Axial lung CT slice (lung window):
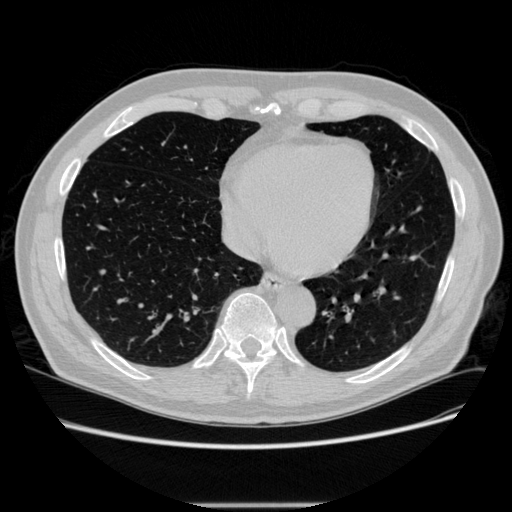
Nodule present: no